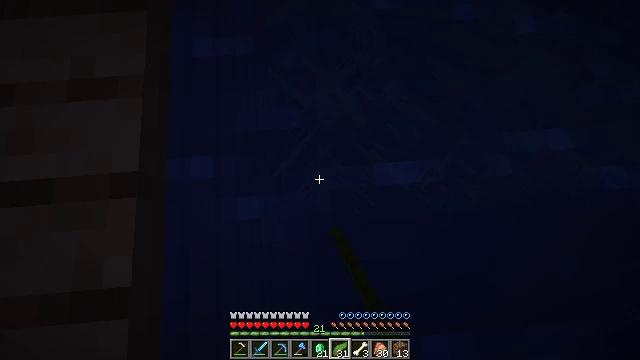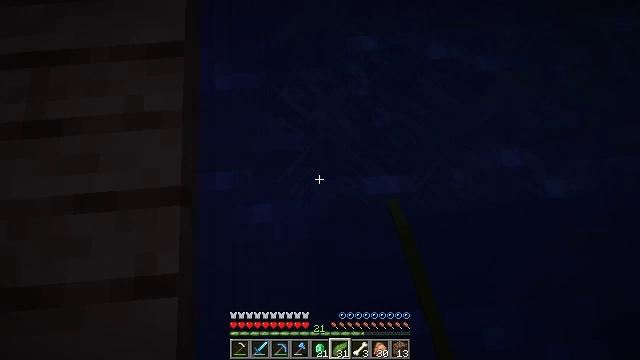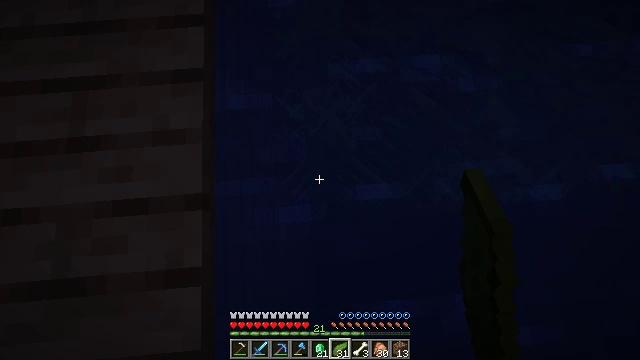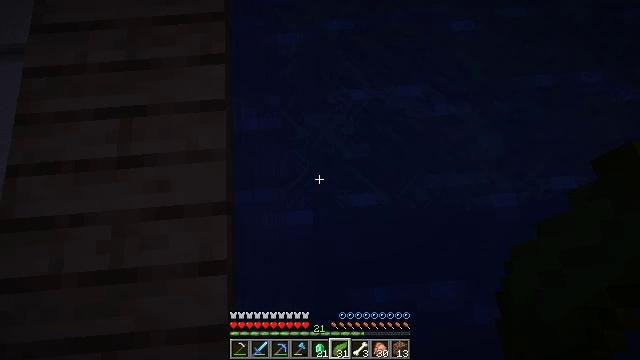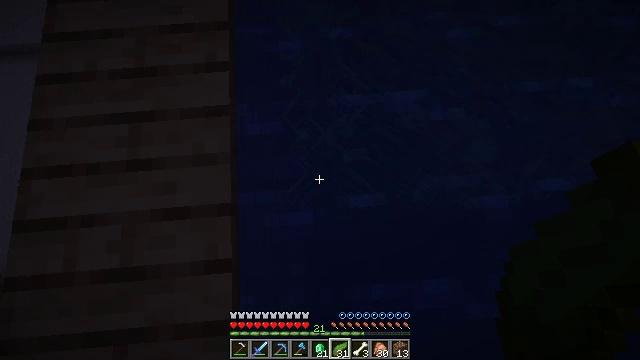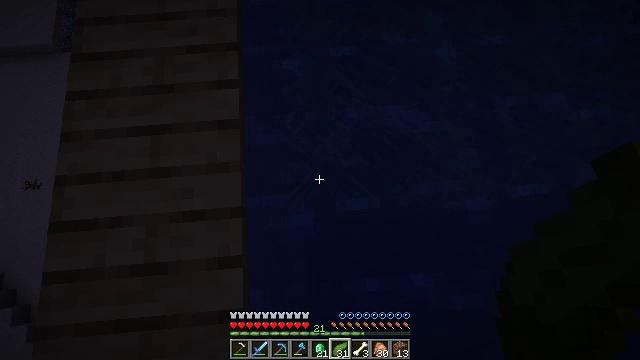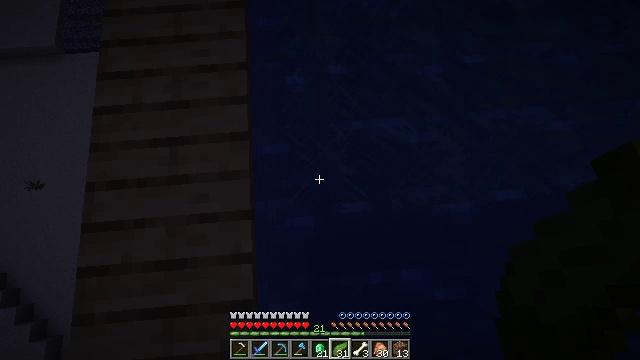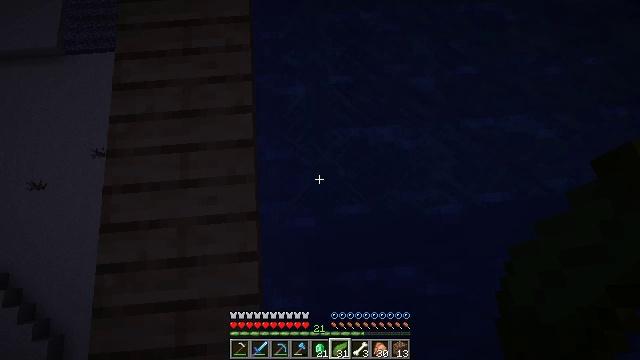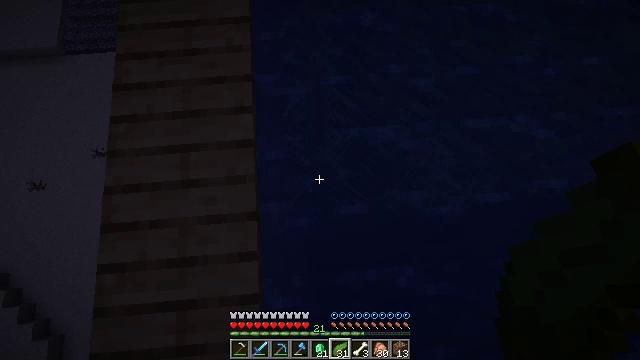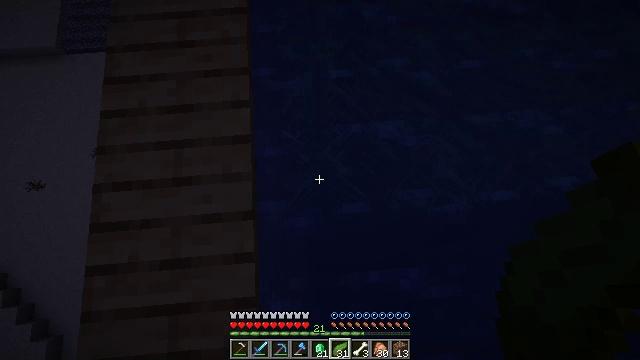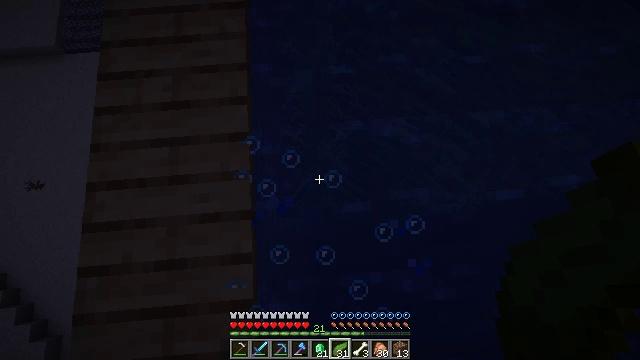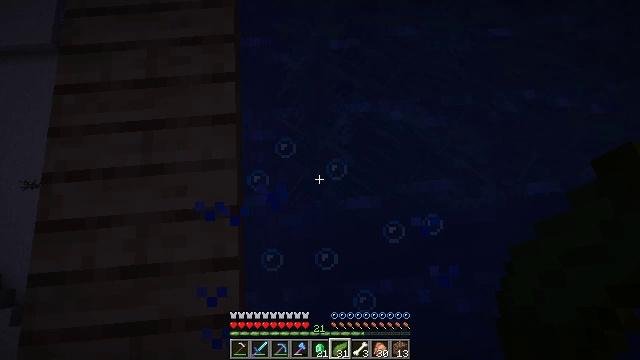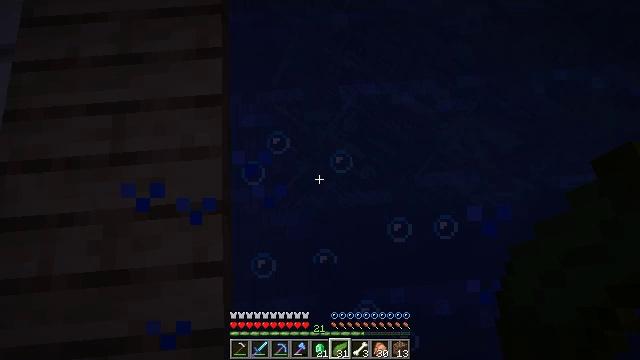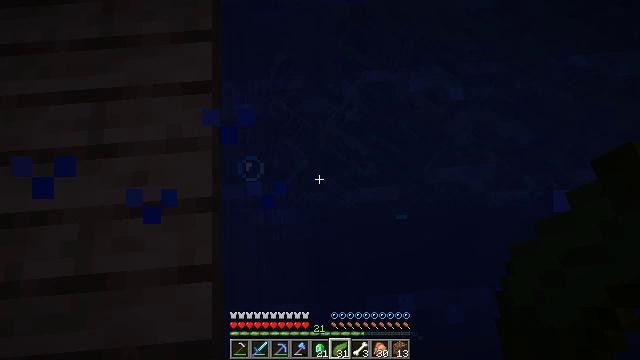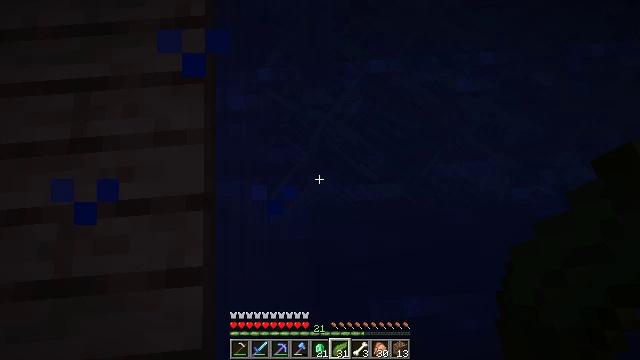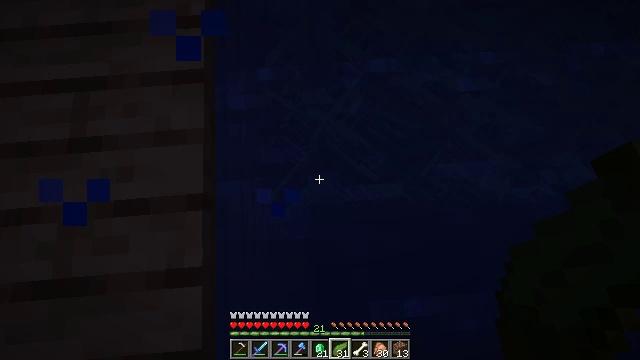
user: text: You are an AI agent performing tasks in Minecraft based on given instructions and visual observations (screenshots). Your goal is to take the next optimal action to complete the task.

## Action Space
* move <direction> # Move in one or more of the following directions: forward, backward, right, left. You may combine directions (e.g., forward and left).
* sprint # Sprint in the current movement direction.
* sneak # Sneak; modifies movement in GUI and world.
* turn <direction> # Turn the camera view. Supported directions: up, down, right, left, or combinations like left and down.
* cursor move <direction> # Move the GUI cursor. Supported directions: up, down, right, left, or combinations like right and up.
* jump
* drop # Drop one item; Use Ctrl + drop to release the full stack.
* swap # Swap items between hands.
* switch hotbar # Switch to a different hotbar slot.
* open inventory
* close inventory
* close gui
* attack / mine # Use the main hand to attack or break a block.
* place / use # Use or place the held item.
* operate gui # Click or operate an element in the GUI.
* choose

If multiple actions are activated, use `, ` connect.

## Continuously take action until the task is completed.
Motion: motion action
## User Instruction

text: Harvest kelp plant in the water.
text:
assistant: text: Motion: use / place, jump
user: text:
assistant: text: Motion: use / place, jump
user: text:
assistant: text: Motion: use / place, jump
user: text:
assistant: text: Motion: use / place, jump
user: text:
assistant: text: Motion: use / place, jump
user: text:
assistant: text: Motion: use / place, jump
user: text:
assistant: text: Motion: use / place, jump
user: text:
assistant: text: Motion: use / place, jump
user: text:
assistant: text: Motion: jump
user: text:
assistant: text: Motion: jump
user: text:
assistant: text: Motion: jump
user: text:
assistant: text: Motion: jump
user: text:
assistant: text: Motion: jump
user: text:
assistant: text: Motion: jump
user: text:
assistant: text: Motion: jump
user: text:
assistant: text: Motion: jump
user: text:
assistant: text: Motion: move forward, jump
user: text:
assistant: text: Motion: move forward, turn right
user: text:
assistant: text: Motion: move forward, turn right and down
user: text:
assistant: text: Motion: move forward, turn right and down
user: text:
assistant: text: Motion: move forward, turn right and down
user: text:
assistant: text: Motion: turn right and down
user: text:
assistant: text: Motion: turn right
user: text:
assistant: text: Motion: no_op
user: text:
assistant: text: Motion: turn left
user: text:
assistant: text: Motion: no_op
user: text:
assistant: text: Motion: no_op
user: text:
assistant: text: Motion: no_op
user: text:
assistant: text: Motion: move right, turn right
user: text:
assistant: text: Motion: move right, turn right and down